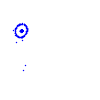
Particle: proton